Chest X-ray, AP view. Patient: 42 years old, sex F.
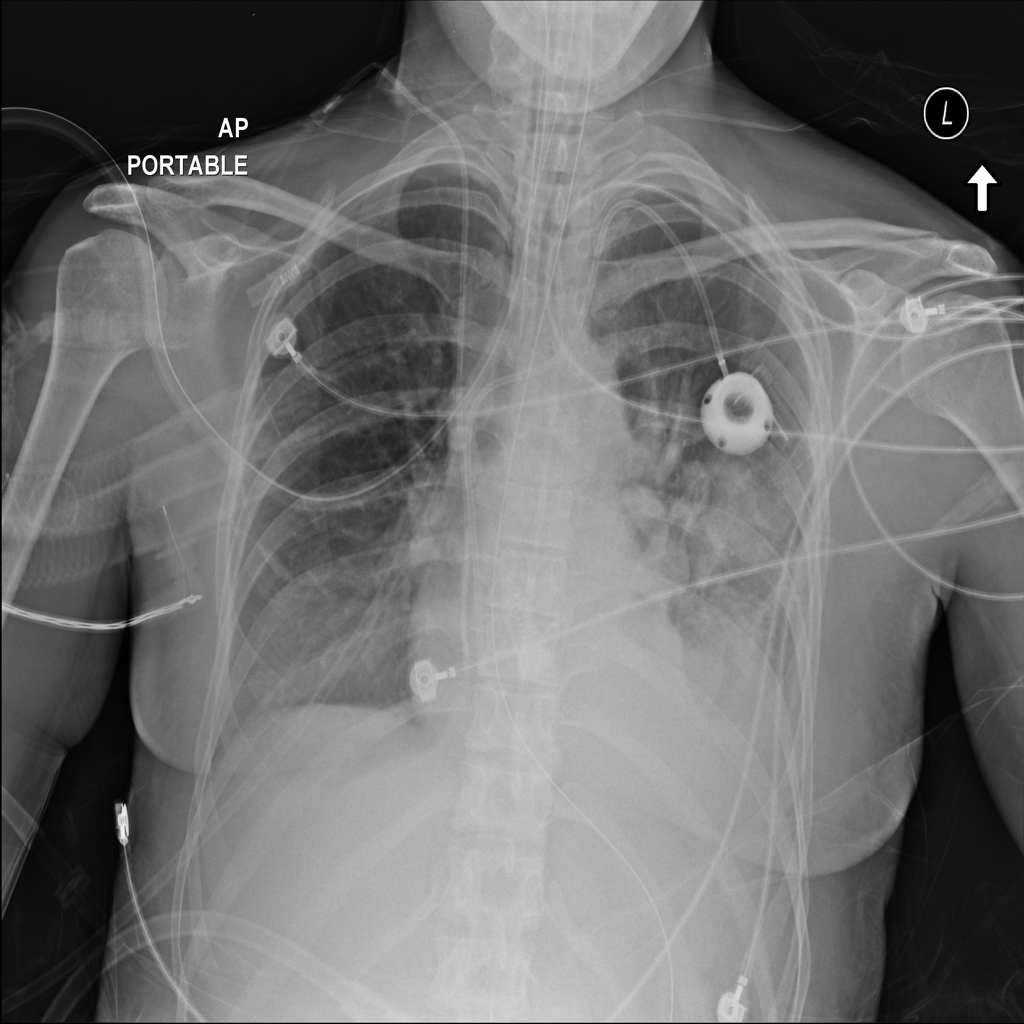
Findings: Mass